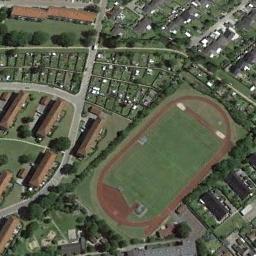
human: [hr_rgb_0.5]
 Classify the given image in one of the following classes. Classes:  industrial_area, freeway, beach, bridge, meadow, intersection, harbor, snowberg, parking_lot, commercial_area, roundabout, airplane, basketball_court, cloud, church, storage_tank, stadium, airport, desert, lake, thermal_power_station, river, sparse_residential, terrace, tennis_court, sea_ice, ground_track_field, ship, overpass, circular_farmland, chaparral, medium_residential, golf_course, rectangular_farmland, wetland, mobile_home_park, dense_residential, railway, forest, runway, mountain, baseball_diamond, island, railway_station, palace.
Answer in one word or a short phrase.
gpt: ground_track_field